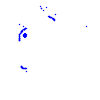
Particle: kaon